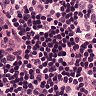
Metastatic tissue present: no